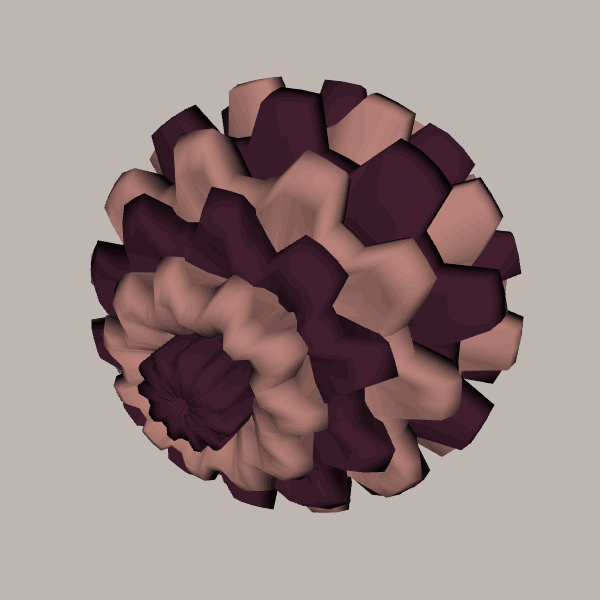
Background: light